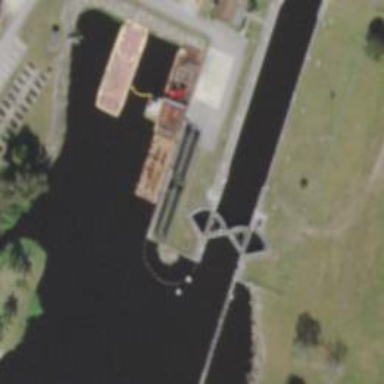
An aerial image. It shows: Lock gate on waterway.